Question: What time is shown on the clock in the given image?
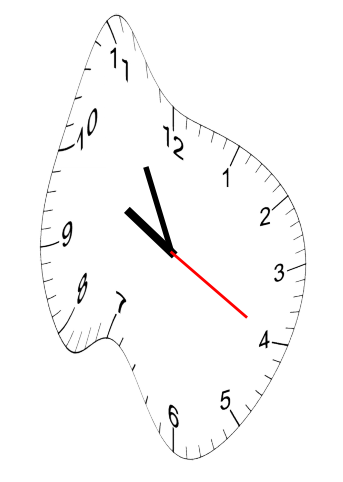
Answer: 09:55:20